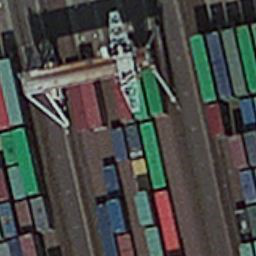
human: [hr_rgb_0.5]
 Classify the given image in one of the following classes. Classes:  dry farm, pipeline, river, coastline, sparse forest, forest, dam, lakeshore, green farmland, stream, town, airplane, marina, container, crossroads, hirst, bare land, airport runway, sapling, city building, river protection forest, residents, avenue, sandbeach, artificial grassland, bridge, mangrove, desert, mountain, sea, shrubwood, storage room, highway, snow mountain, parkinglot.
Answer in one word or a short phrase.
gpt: container